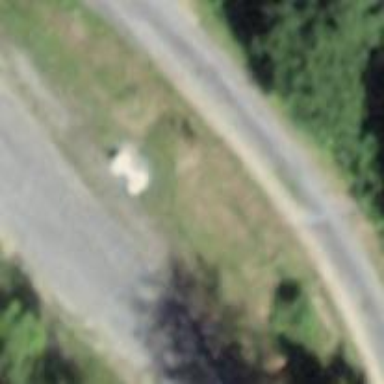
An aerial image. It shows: Bench.